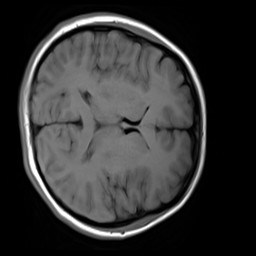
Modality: T1w
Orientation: axial
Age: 21
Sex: female
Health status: healthy
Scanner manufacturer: siemens
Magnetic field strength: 3 T
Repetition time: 4.1 s
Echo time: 0.0085 s